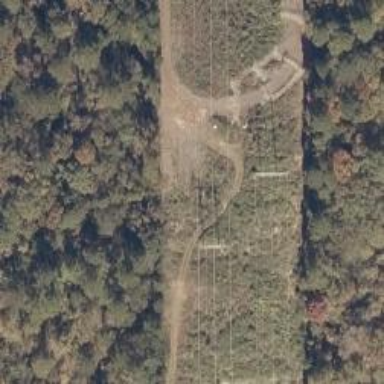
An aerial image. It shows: H-frame designed tower for power lines.